Interaction volume radius: 10 \u00c5
Interaction volume height: 10 \u00c5
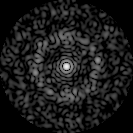
Disorder parameter: 0.8517